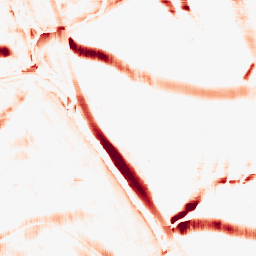
Category: morphological
Decomposition family: morphological_square
Decomposition parameters: operation: opening
size: 20
Upsampling method: lanczos
Upsampling parameters: scale: 4
Upsampling scale: 4